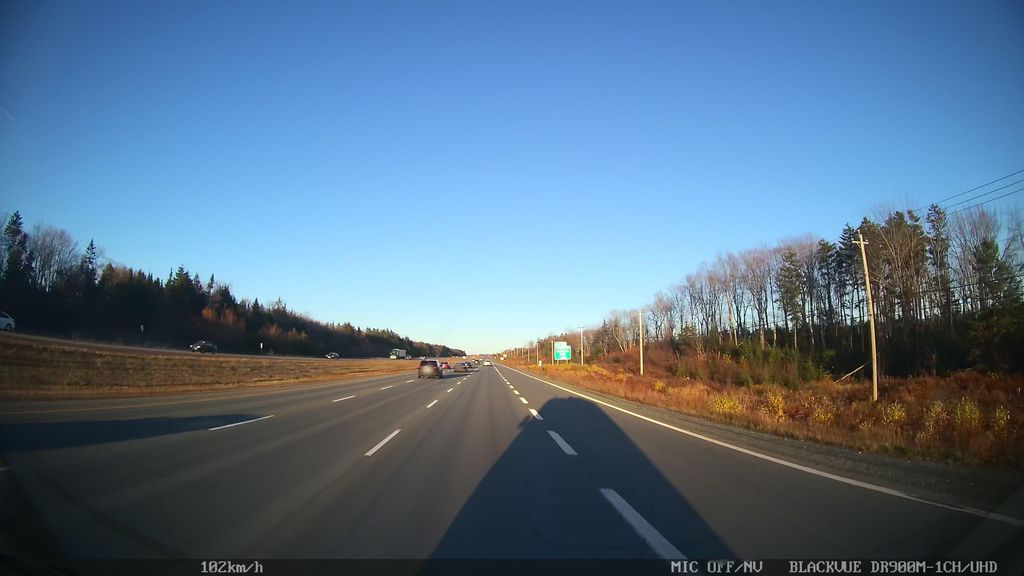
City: halifax